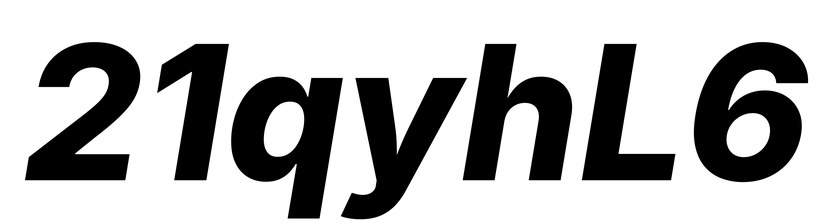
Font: Inter-Italic_ExtraBold_Italic